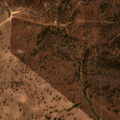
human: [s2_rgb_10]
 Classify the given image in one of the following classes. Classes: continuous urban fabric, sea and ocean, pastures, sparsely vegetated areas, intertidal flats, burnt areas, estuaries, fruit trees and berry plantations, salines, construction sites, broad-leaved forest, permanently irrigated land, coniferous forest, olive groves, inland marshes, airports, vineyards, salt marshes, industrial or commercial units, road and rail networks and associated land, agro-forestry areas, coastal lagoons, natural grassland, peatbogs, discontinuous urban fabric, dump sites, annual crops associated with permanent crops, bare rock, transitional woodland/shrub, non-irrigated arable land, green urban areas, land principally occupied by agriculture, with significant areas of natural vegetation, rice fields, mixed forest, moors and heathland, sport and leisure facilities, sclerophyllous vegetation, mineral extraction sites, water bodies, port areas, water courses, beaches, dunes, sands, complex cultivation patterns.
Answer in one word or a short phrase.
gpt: non-irrigated arable land, agro-forestry areas